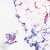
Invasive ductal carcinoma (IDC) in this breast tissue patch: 0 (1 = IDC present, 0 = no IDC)